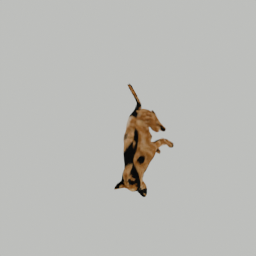
Label: animals